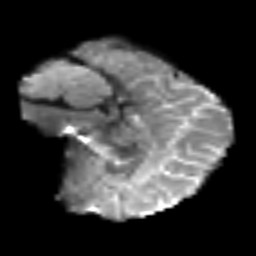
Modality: T2w
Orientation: sagittal
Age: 39
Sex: female
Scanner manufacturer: siemens
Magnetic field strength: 3 T
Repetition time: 6.1 s
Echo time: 0.101 s